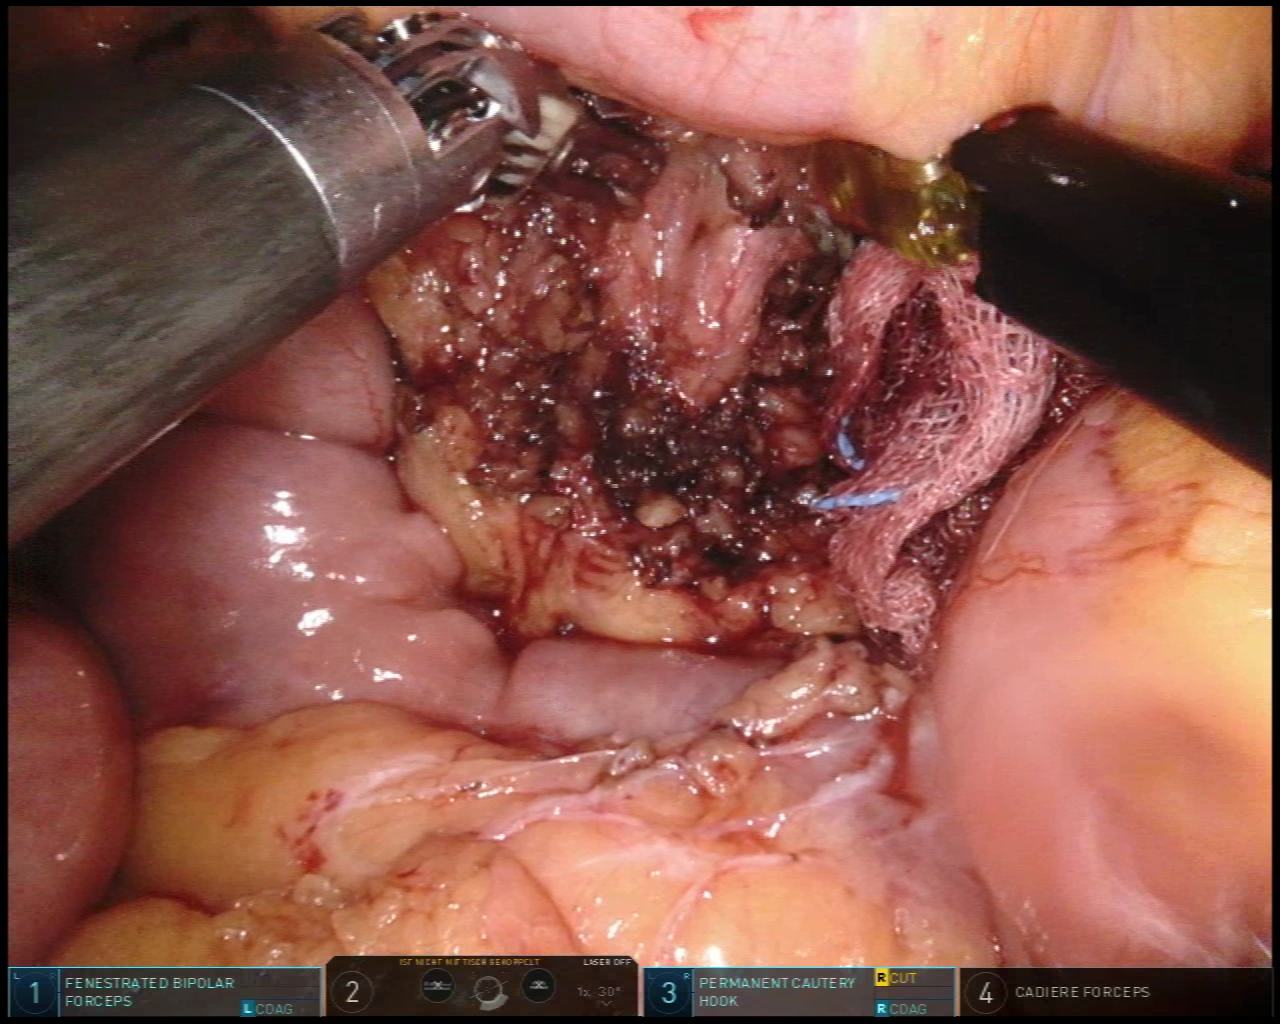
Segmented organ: inferior_mesenteric_artery
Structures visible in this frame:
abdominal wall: no
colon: yes
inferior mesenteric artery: yes
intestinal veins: no
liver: no
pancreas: no
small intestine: yes
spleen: no
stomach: no
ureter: no
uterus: no
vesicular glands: no